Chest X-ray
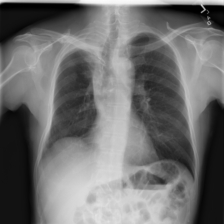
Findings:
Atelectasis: negative
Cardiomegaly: negative
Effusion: negative
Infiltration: negative
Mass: positive
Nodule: negative
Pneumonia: negative
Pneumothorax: negative
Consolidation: negative
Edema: negative
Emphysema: negative
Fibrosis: negative
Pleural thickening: negative
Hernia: negative